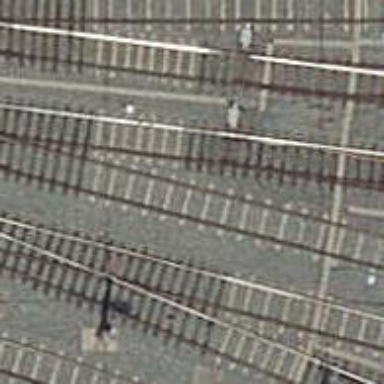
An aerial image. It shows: Railway switch.